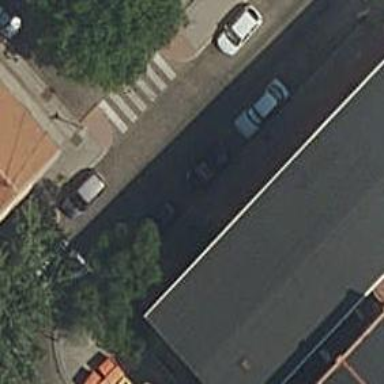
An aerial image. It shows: Footway surfaced with paving stones.